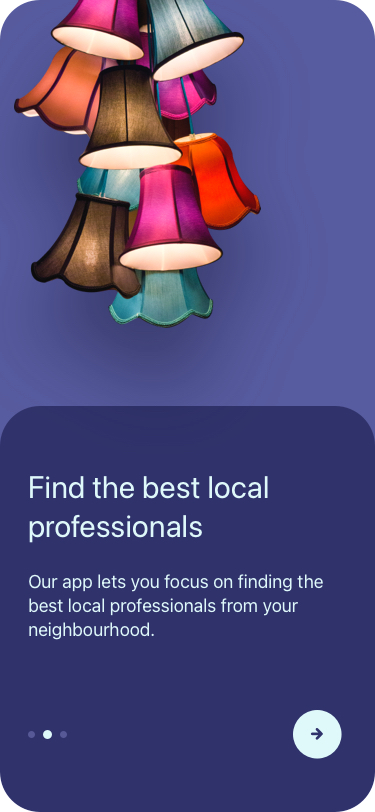
Text in this UI design:
Find the best local professionals
Our app lets you focus on finding the best local professionals from your neighbourhood.